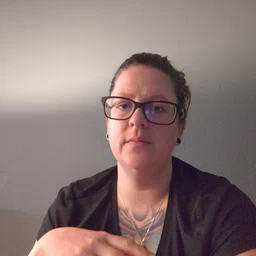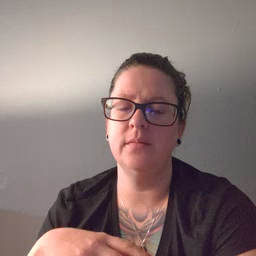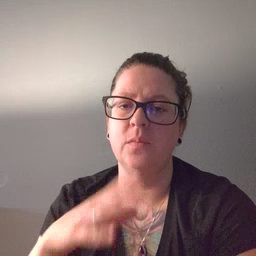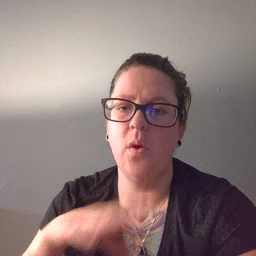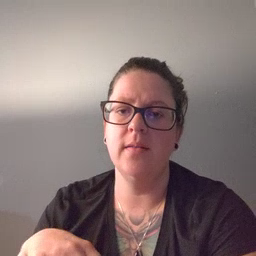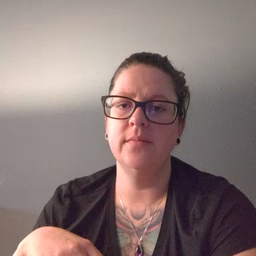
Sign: quiet